Question: I am coding a online time tracking web page that allows users to key in their study time into this system. The user will first key in the name and then enter the time of study according to the day. In one day there can be multiple studying time.
Below is my coding for the first page,
'''
<head>
<meta http-equiv="Content-Type" content="text/html; charset=utf-8" />
<link href="bootstrap/css/bootstrap.min.css" rel="stylesheet">
<link href="bootstrap/css/bootstrap.css" rel="stylesheet">
<link href="style.css" rel="stylesheet">
<script src="//ajax.googleapis.com/ajax/libs/jquery/1.9.1/jquery.min.js"></script>
<script>
function addRow(tableID) {
var table = document.getElementById(tableID);
var rowCount = table.rows.length;
if(rowCount < 5){
var row = table.insertRow(rowCount);
var colCount = table.rows[0].cells.length;
for(var i=0; i<colCount; i++) {
var newcell = row.insertCell(i);
newcell.innerHTML = table.rows[0].cells[i].innerHTML;
};
}else{
alert("Maximum Schedule per day is 5");
};
};
</script>
</head>
<body>
<div class="bodycontainer">
<h1>
<?php
echo date("l,F d") ;
?>
</h1>
<div class="panel panel-default">
<div class="panel-heading">Schedule Activity</div>
<div class="panel-body">
<form name="Enter Study Schedule" class="form-horizontal" method="post" action="handleSchedule.php">
<div class="form-group">
<label for="name" class="col-sm-3 control-label">Name:</label>
<div class="col-sm-6">
<input type="text" name="name" class="form-control" >
</div>
</div>
</div>
<div class="form-group">
<div class="col-sm-7">
<table id="dataTable1" class="form-control">
<label for="Monday">Monday</label>
<input type="button" value="Add Schedule" onClick="addRow('dataTable1')" />
<tbody>
<tr>
<p>
<td>
<label>Start Time</label>
<input type="text" class="form-control" name="startTime[]">
</td>
<td>
<label>End Time</label>
<input type="text" class="form-control" name="endTime[]">
</td>
</tr>
</tbody>
</table>
</div>
</div>
<div class="form-group">
<div class="col-sm-7">
<table id="dataTable1" class="form-control">
<label for="Tuesday">Tuesday</label>
<input type="button" value="Add Schedule" onClick="addRow('dataTable1')" />
<tbody>
<tr>
<p>
<td>
<label>Start Time</label>
<input type="text" class="form-control" name="startTime[]">
</td>
<td>
<label>End Time</label>
<input type="text" class="form-control" name="endTime[]">
</td>
</tr>
</tbody>
</table>
</div>
</div>
<div class="form-group">
<div class="col-sm-7">
<table id="dataTable2" class="form-control">
<label for="Wednesday">Wednesday</label>
<input type="button" value="Add Schedule" onClick="addRow('dataTable2')" />
<tbody>
<tr>
<p>
<td>
<label>Start Time</label>
<input type="text" class="form-control" name="startTime[]">
</td>
<td>
<label>End Time</label>
<input type="text" class="form-control" name="endTime[]">
</td>
</tr>
</tbody>
</table>
</div>
</div>
<div class="form-group">
<div class="col-sm-7">
<table id="dataTable3" class="form-control">
<label for="Thursday">Thursday</label>
<input type="button" value="Add Schedule" onClick="addRow('dataTable3')" />
<tbody>
<tr>
<p>
<td>
<label>Start Time</label>
<input type="text" class="form-control" name="startTime[]">
</td>
<td>
<label>End Time</label>
<input type="text" class="form-control" name="endTime[]">
</td>
</tr>
</tbody>
</table>
</div>
</div>
<div class="form-group">
<div class="col-sm-7">
<table id="dataTable4" class="form-control">
<label for="Friday">Friday</label>
<input type="button" value="Add Schedule" onClick="addRow('dataTable4')" />
<tbody>
<tr>
<p>
<td>
<label>Start Time</label>
<input type="text" class="form-control" name="startTime[]">
</td>
<td>
<label>End Time</label>
<input type="text" class="form-control" name="endTime[]">
</td>
</tr>
</tbody>
</table>
<div class="form-group">
<input type="submit" value="Submit" class="btn btn-primary"></input>
</div>
</form>
</div>
</div>
</body>
</html>
'''
My partially done handleSchedule.php page,
'''
<head>
<meta http-equiv="Content-Type" content="text/html; charset=utf-8" />
<title>Singhealth</title>
<link href="bootstrap/css/bootstrap.min.css" rel="stylesheet">
<link href="bootstrap/css/bootstrap.css" rel="stylesheet">
<link href="style.css" rel="stylesheet">
<script src="//ajax.googleapis.com/ajax/libs/jquery/1.9.1/jquery.min.js"></script>
</head>
<body>
<?php
function getDbConnect() {
$con = mysqli_connect("localhost:3306", "Stud", "Stud", "Student");
return $con;
}
$con = getDbConnect();
$name = $_POST['name'];
?>
<div class="space">
<div class="container">
<div class="row">
<?php
if (mysqli_connect_errno($con)) {
echo "Failed to connect to MySQL: " . mysqli_connect_error();
} else {
$sql = "INSERT INTO timetableschedule (name) ".
"VALUES ('$name')";
if (!mysqli_query($con, $sql)) {
die('Error: ' . mysqli_error($con));
}
echo " record added";
mysqli_close($con);
}
?>
</div>
</div>
</div>
</body>
</html>
'''
I do not know how to code for the part where the user key in the time for the day in the handleSchedule.php.
The desired database input,

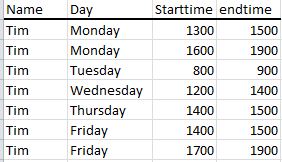
Answer: You have single value for name i.e.(you used in you markup)
'''
<input type="text" name="name" class="form-control" />
'''
Next you grab day with the "start time" and "end time" you have to rename you form fields(startTime and endTime) with day number likes for monday field names should be
'''
<input type="text" class="form-control" name="startTime[1][]" />
'''
Here in name attribute first index is day number. In this case 1 for Monday you can day numbers as you wants.
All done with form!!!
Now we wants the data on the server side.
Get the name field value as you already done:
'''
$name = $_POST['name'];
'''
Now to get start time and end time for all days we have to loop through startTime or endTime field values something like following with startTime field values:
'''
/* This loop will iterate through all days. */
foreach($_POST["startTime"] as $day=>$startTimes){
/* This loop will give start & end times for a particular day, i.e. $day */
foreach($startTimes as $timeIndex=>$startTime){
$endTime = $_POST["endTime"][$day][$timeIndex];
/**
* 1. You have name in $name variable.
* 2. Day you have in $day variable.
* 3. Start time in $startTime variable.
* 4. End time in $endTime variable.
*
* TODO: Now you have all required data in respected variables
* You can save to Database.
*
*/
}
}
'''